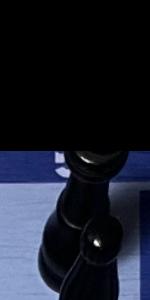
Label: King_Black